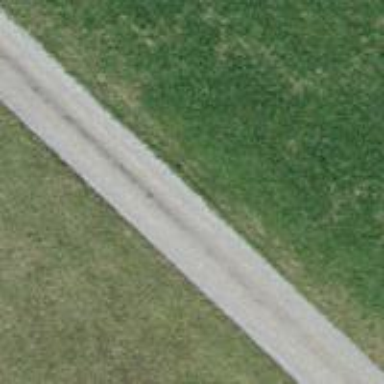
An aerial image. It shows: Dirt track road with grade3 tracktype.